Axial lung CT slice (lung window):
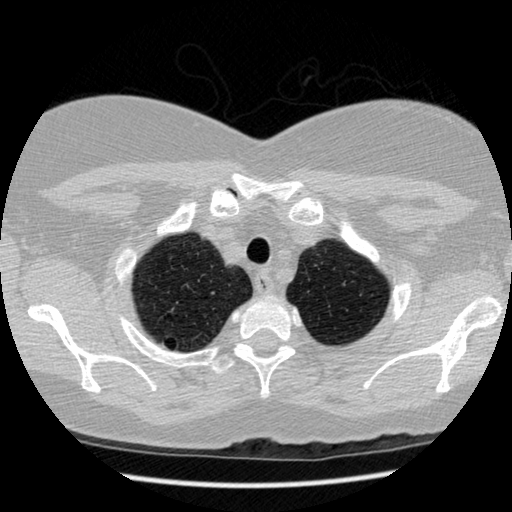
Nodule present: no